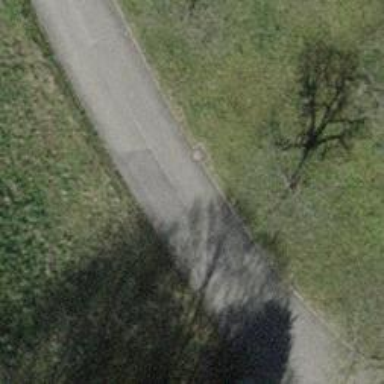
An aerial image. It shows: Residential road with asphalt surface and no sidewalk.